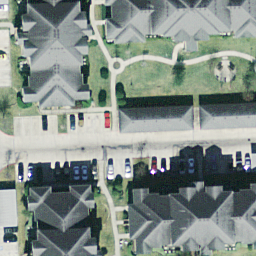
Label: residential